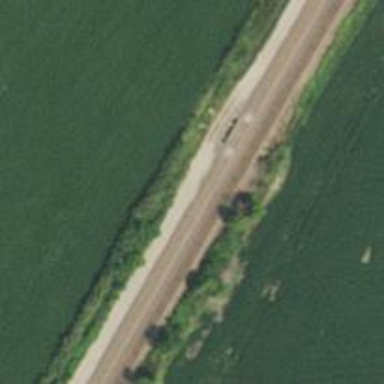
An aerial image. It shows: Railway bridge.